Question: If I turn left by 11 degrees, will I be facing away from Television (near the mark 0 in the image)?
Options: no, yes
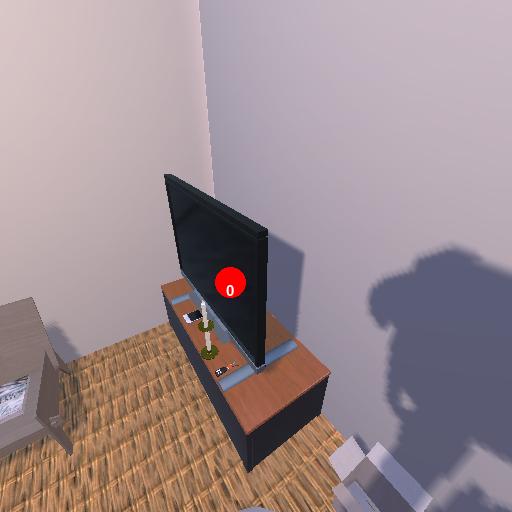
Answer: no